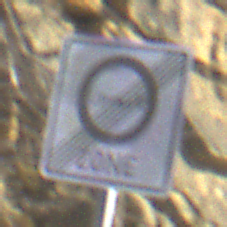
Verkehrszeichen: EndeUmweltzone
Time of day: MorningAfternoon
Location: Outdoor (RoadRail)
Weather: PartlyCloudy
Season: NotSpecified
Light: Natural